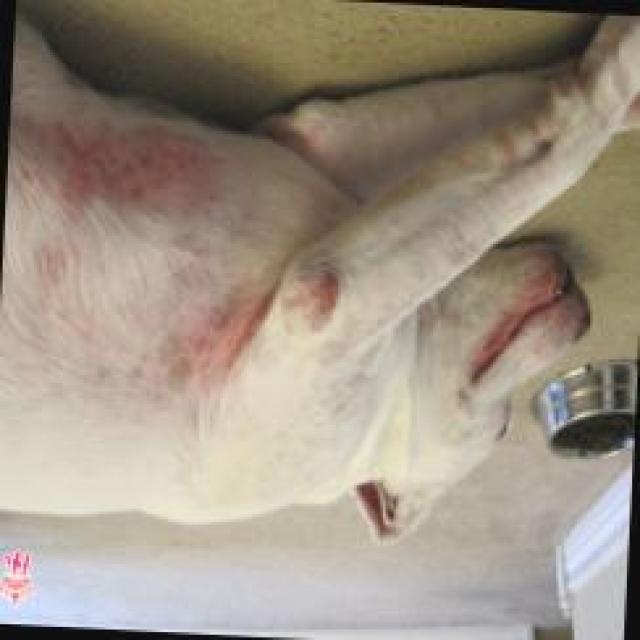
Canine hypersensitivity reaction — allergic skin response with urticaria, erythema, pruritus, and angioedema. May be food, environmental, or flea allergy related.